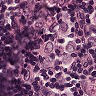
Metastatic tissue present: yes